Question: During jep build I get the following error:

I get this error when I run the below code
'''
python setup.py install
'''
How to overcome this? Thanks.
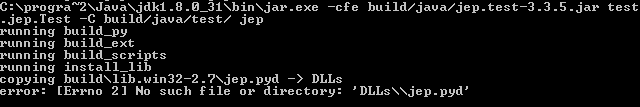
Answer: After some resarch i've found the answer.
You just have to add a folder "DLLs" to your Jep source directory. This will automatically add the jep.dll to the DLLs folder.
This worked for me!!